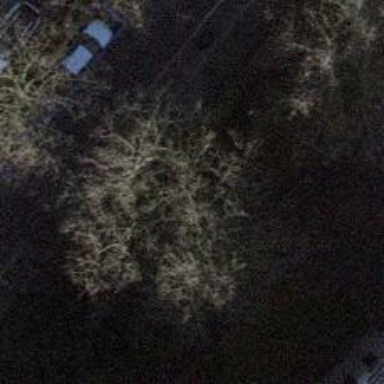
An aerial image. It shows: Avenue of trees.